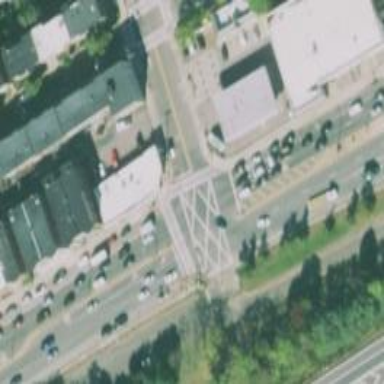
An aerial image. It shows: Marked road crossing.